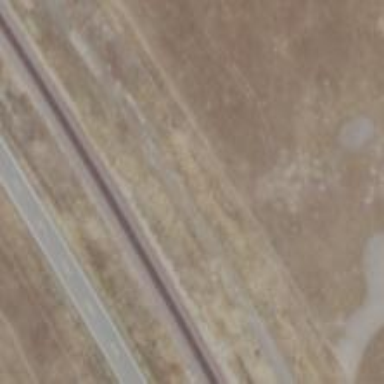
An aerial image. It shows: Railway track.